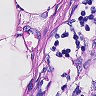
Metastatic tissue present: no